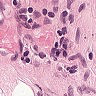
Metastatic tissue present: no